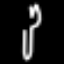
Label: fork